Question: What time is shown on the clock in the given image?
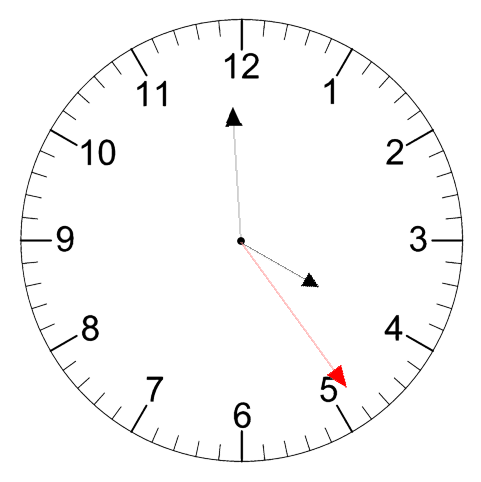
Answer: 03:59:24